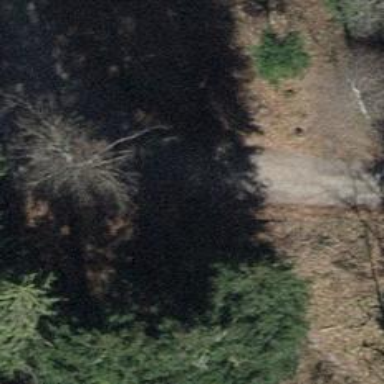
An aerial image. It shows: Compacted track road with grade3 tracktype.